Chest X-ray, PA view. Patient: 45 years old, sex F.
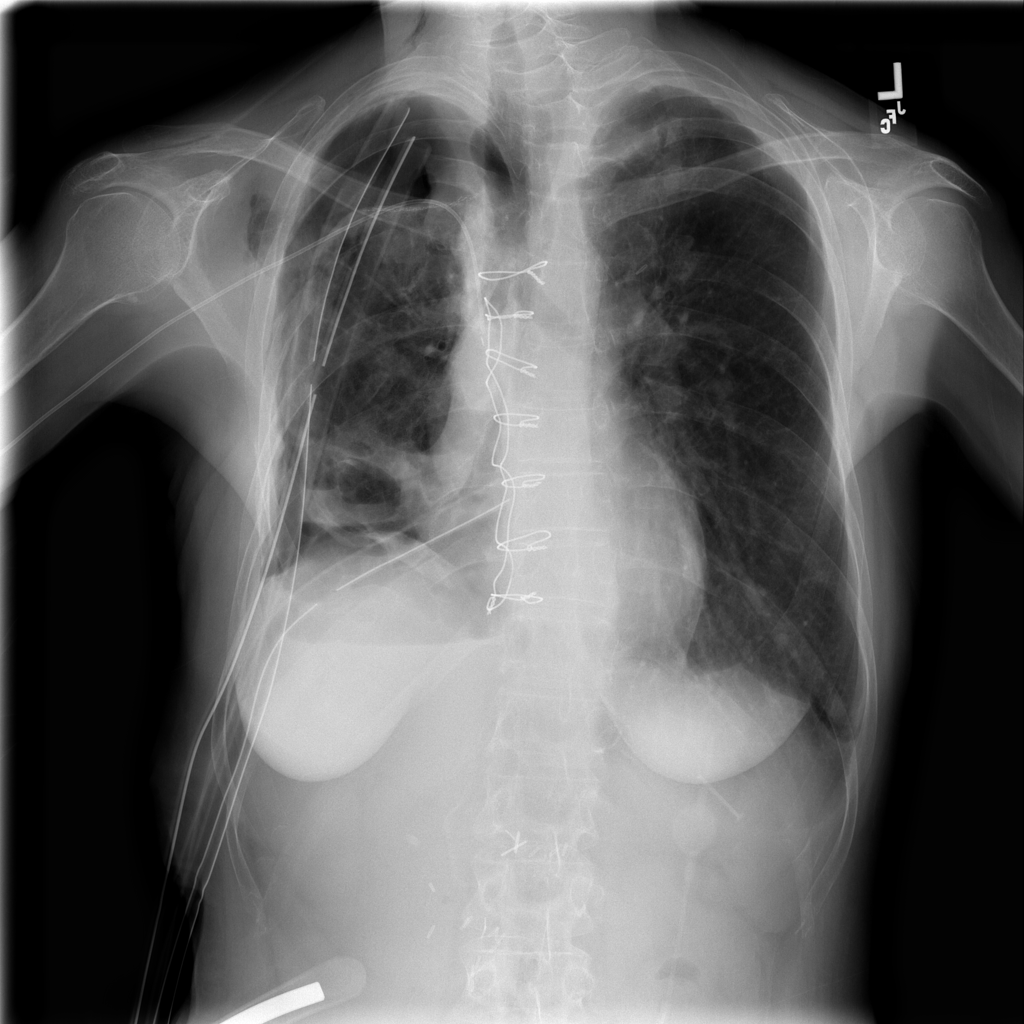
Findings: Emphysema, Fibrosis, Pneumothorax